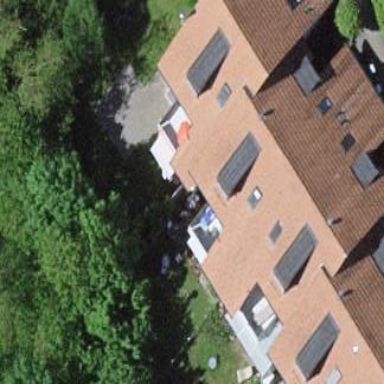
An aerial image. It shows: Terrace building.